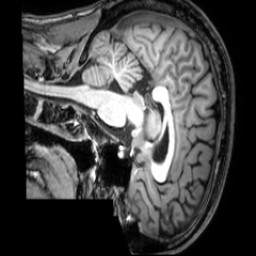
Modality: T1w
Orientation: sagittal
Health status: healthy
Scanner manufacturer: philips
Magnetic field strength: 3 T
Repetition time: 0.00769 s
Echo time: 0.0035 s